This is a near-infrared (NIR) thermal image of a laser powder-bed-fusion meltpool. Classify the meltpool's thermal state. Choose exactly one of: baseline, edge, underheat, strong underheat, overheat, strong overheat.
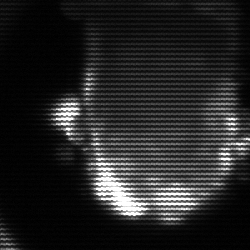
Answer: baseline